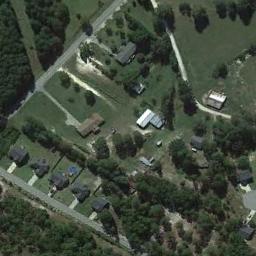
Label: medium_residential